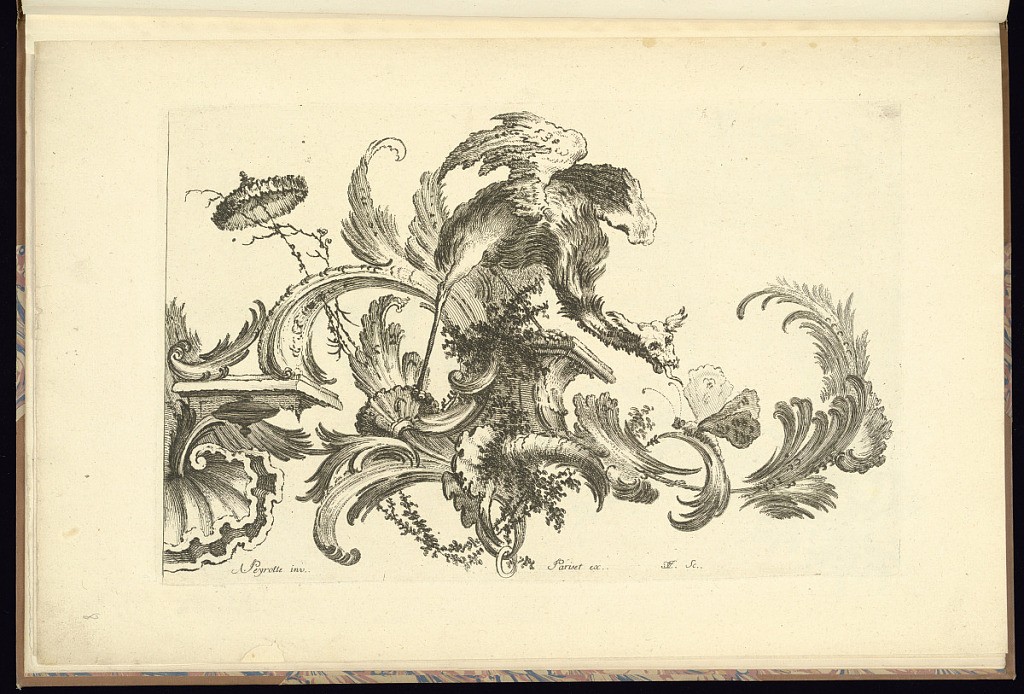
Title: Ornament Design
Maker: Alexis Peyrotte, French, 1699–1769
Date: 1740–49
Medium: Etching on laid paper
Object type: Print
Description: A design for rococo ornament featuring scrolling leaves, rinceaux, flowers, feathers, shells, foliate branches, c-scrolls, with chinoiserie motifs, dragon, parasol, and butterfly. The plate is signed.